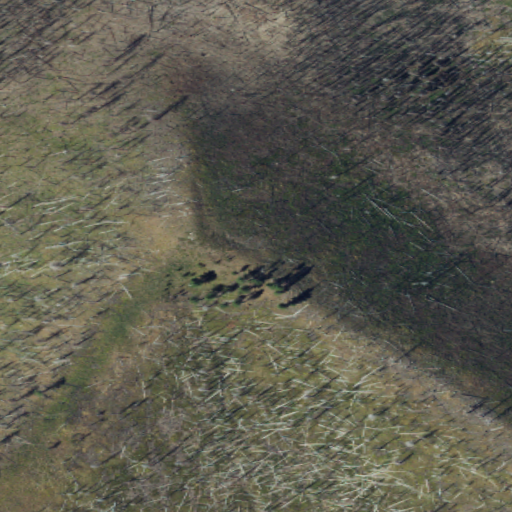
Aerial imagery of mountain in Washington named Snowplow Mountain containing shrub, grassland, and evergreen forest